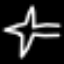
Label: airplane